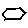
Label: hexagon